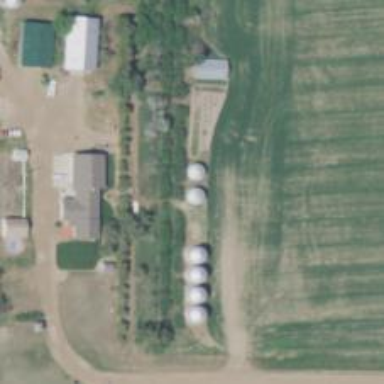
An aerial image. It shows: Silo.